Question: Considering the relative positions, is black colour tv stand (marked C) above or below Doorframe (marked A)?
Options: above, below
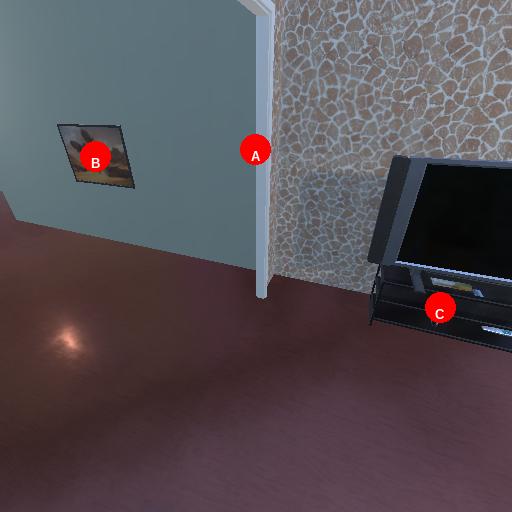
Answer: above